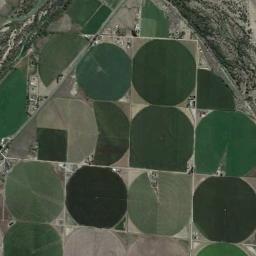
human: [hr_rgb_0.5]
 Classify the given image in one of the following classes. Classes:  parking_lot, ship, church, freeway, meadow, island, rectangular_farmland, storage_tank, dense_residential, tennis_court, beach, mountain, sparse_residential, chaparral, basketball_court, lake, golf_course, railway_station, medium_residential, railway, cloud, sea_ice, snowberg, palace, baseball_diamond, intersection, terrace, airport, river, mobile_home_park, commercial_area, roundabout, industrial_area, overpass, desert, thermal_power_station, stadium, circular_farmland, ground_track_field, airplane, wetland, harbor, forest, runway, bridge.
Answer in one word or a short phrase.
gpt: circular_farmland